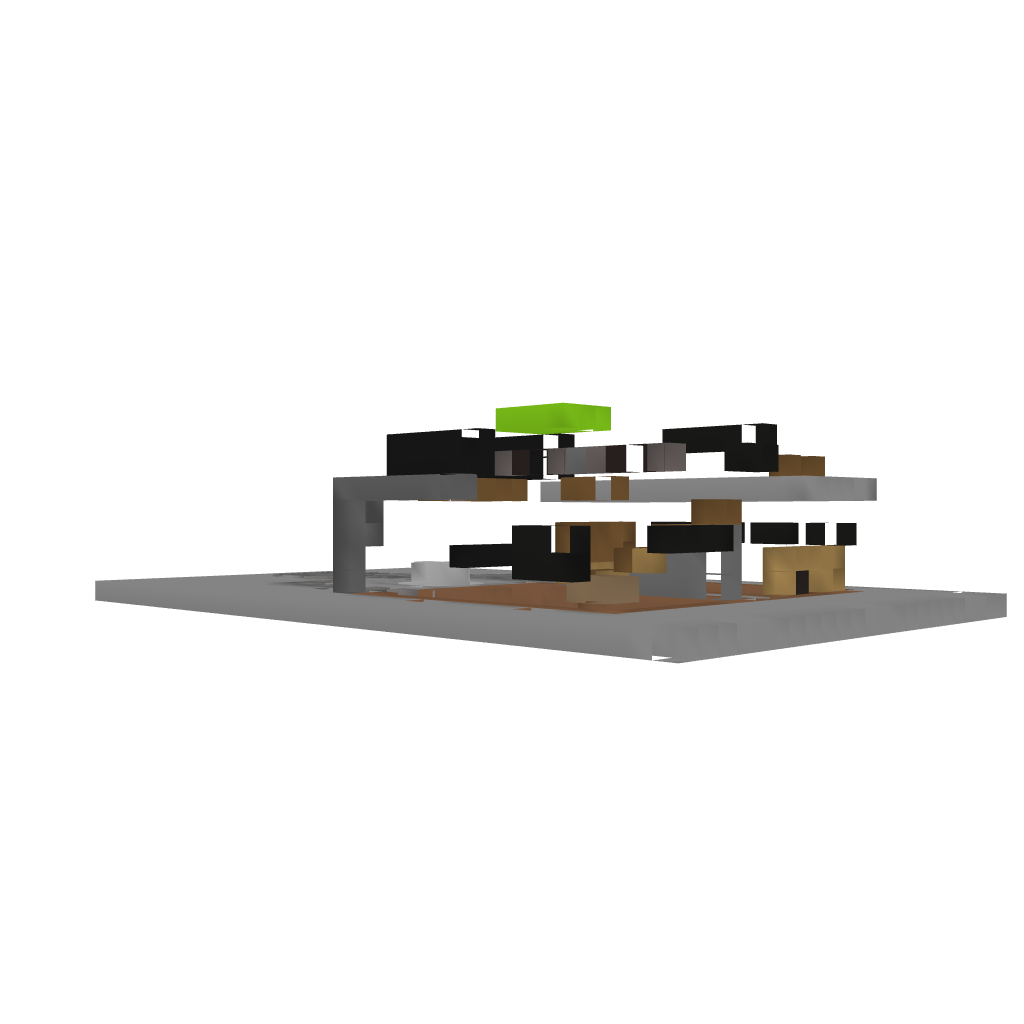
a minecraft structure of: modern house 2